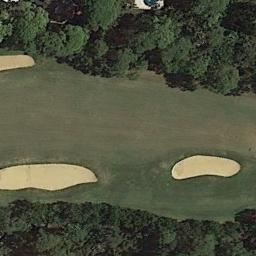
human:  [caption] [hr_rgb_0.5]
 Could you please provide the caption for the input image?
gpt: A lot of trees are beside the golf course .

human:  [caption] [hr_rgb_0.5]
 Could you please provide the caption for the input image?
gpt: There are three large bunkers and two paths .

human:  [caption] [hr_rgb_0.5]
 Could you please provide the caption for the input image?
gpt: The golf course has a fairway, Some barrier trees and three sandpits .

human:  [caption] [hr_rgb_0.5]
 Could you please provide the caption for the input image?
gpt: There are several bunkers and many trees on a large green lawn on the golf course .

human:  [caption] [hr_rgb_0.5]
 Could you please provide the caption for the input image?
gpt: There are three bunkers and some green trees on the golf course .